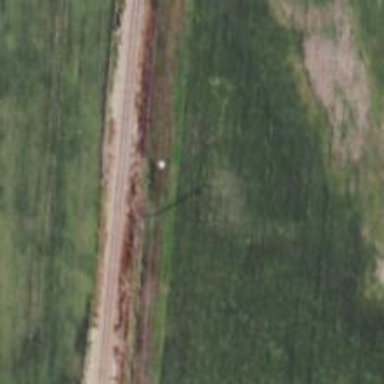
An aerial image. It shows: Power pole.